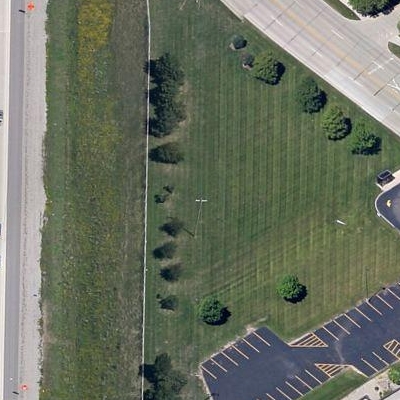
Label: Grass